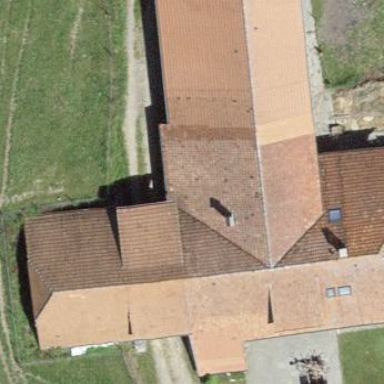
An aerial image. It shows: Farm building.